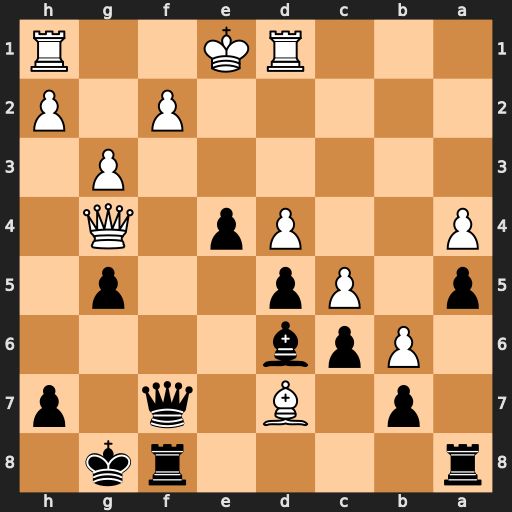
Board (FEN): r4rk1/1p1B1q1p/1Ppb4/p1Pp2p1/P2Pp1Q1/6P1/5P1P/3RK2R
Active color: b
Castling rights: K
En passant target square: -
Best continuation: Qxf2#